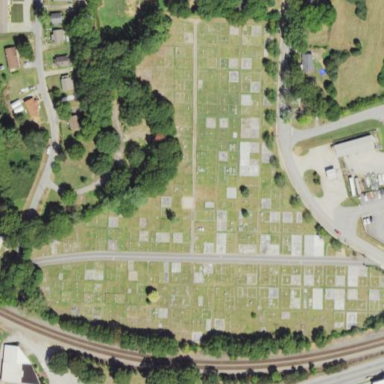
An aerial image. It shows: Graveyard.